Question: I have a fullname column for authors and would like to extract the surname into another column. I do that with the following raw SQL:
'''
SELECT name,
SUBSTRING_INDEX('name', ' ', -1) AS 'surname'
FROM qr.authors;
'''
Output:

Under "Using SQL Functions" the Cookbook says:
> In addition to the above functions, the func() method can be used to create any generic SQL function such as year, date_format, convert, etc.
But how can I create this SUBSTRING_INDEX function through the func() method so that I can use it with the CakePHP query builder?
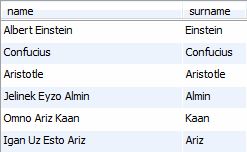
Answer: ## The functions builder comes with predefined methods/functions
The 'FunctionsBuilder' class ships with a bunch of ready-made methods/functions for you to use, like 'sum()', 'count()', 'concat()', 'dateDiff()', 'now()', etc. You can find a complete list of the supported functions and examples on how to use them <URL>.
## Arbitrary functions can be built by just calling them
The 'FunctionsBuilder' class uses the magic method '__call' handler to build arbitrary SQL function expressions, so in case there is no ready made method for your function, you can just "call" your SQL function:
'''
$query = $this->SomeTable->find();
$func = $query->func()->substring_index([
'name' => 'identifier',
' ',
-1 => 'literal'
]);
$query->select([/* ... */, 'surname' => $func]);
'''
This should be mostly rather self explanatory, the magic method name is the SQL function name, and the passed array holds the arguments that should be passed to the function, where in this case the first and last argument are defined to be treated as identifier respectively as a literal, and thus both being inserted into the query directly, ie not as bound parameter that would be escaped!
The identifier one will additionally be subject to possible automatic identifier quoting, ie 'name' would be transformed to for example ''name'', '"name"', or '[name]' depending on the database driver in use. The second argument could be made a literal too (by passing for example ''" "''), I've just not set it as one for example purposes. Not doing so will cause the value to be bound/casted as a string.
The resulting compiled SQL will look something like this:
'''
substring_index(name, :c0, -1)
'''
and will finally be executed as
'''
substring_index(name, ' ', -1)
'''
## Handling non-hard-coded data, for example user input
When working with data that isn't hard-coded, ie dynamic, or otherwise subject to possible change, make sure that you define the proper types for casting/escaping in the second argument if necessary, like 'integer', 'datetime', etc. In order to get this working properly, you'll have to use an identifier expression for the column name value, as otherwise the second argument would be ignored when using the ''xyz' => 'identifier'' syntax:
'''
$func = $query->func()->substring_index(
[
new \Cake\Database\Expression\IdentifierExpression('title'),
' ',
$userInput,
],
[
null, // no typecasting for the first argument
'string', // second argument will be bound/casted as string
'integer' // third argument will be bound/casted as integer
]
);
'''
The types will be matched via the numeric indices, and the first one is going to be ignored, since it is an expression, hence passing just 'null'.
## You could even use raw expressions
In your case, where you are passing safe, hard-coded values that don't need to be inserted into the query as bound parameters, and 'SUBSTRING_INDEX' isn't a function that is covered by any of the dialects that ship with CakePHP, you could even use raw queries instead - you'll however loose the ability to transform the expression in custom dialects, and automatic identifier quoting will also not apply any more, so only do this if you know what you are doing!
'''
$query->newExpr('SUBSTRING_INDEX('name', "", -1)')
'''
## See also
- <URL>